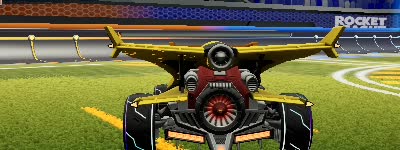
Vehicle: aftershock